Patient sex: M
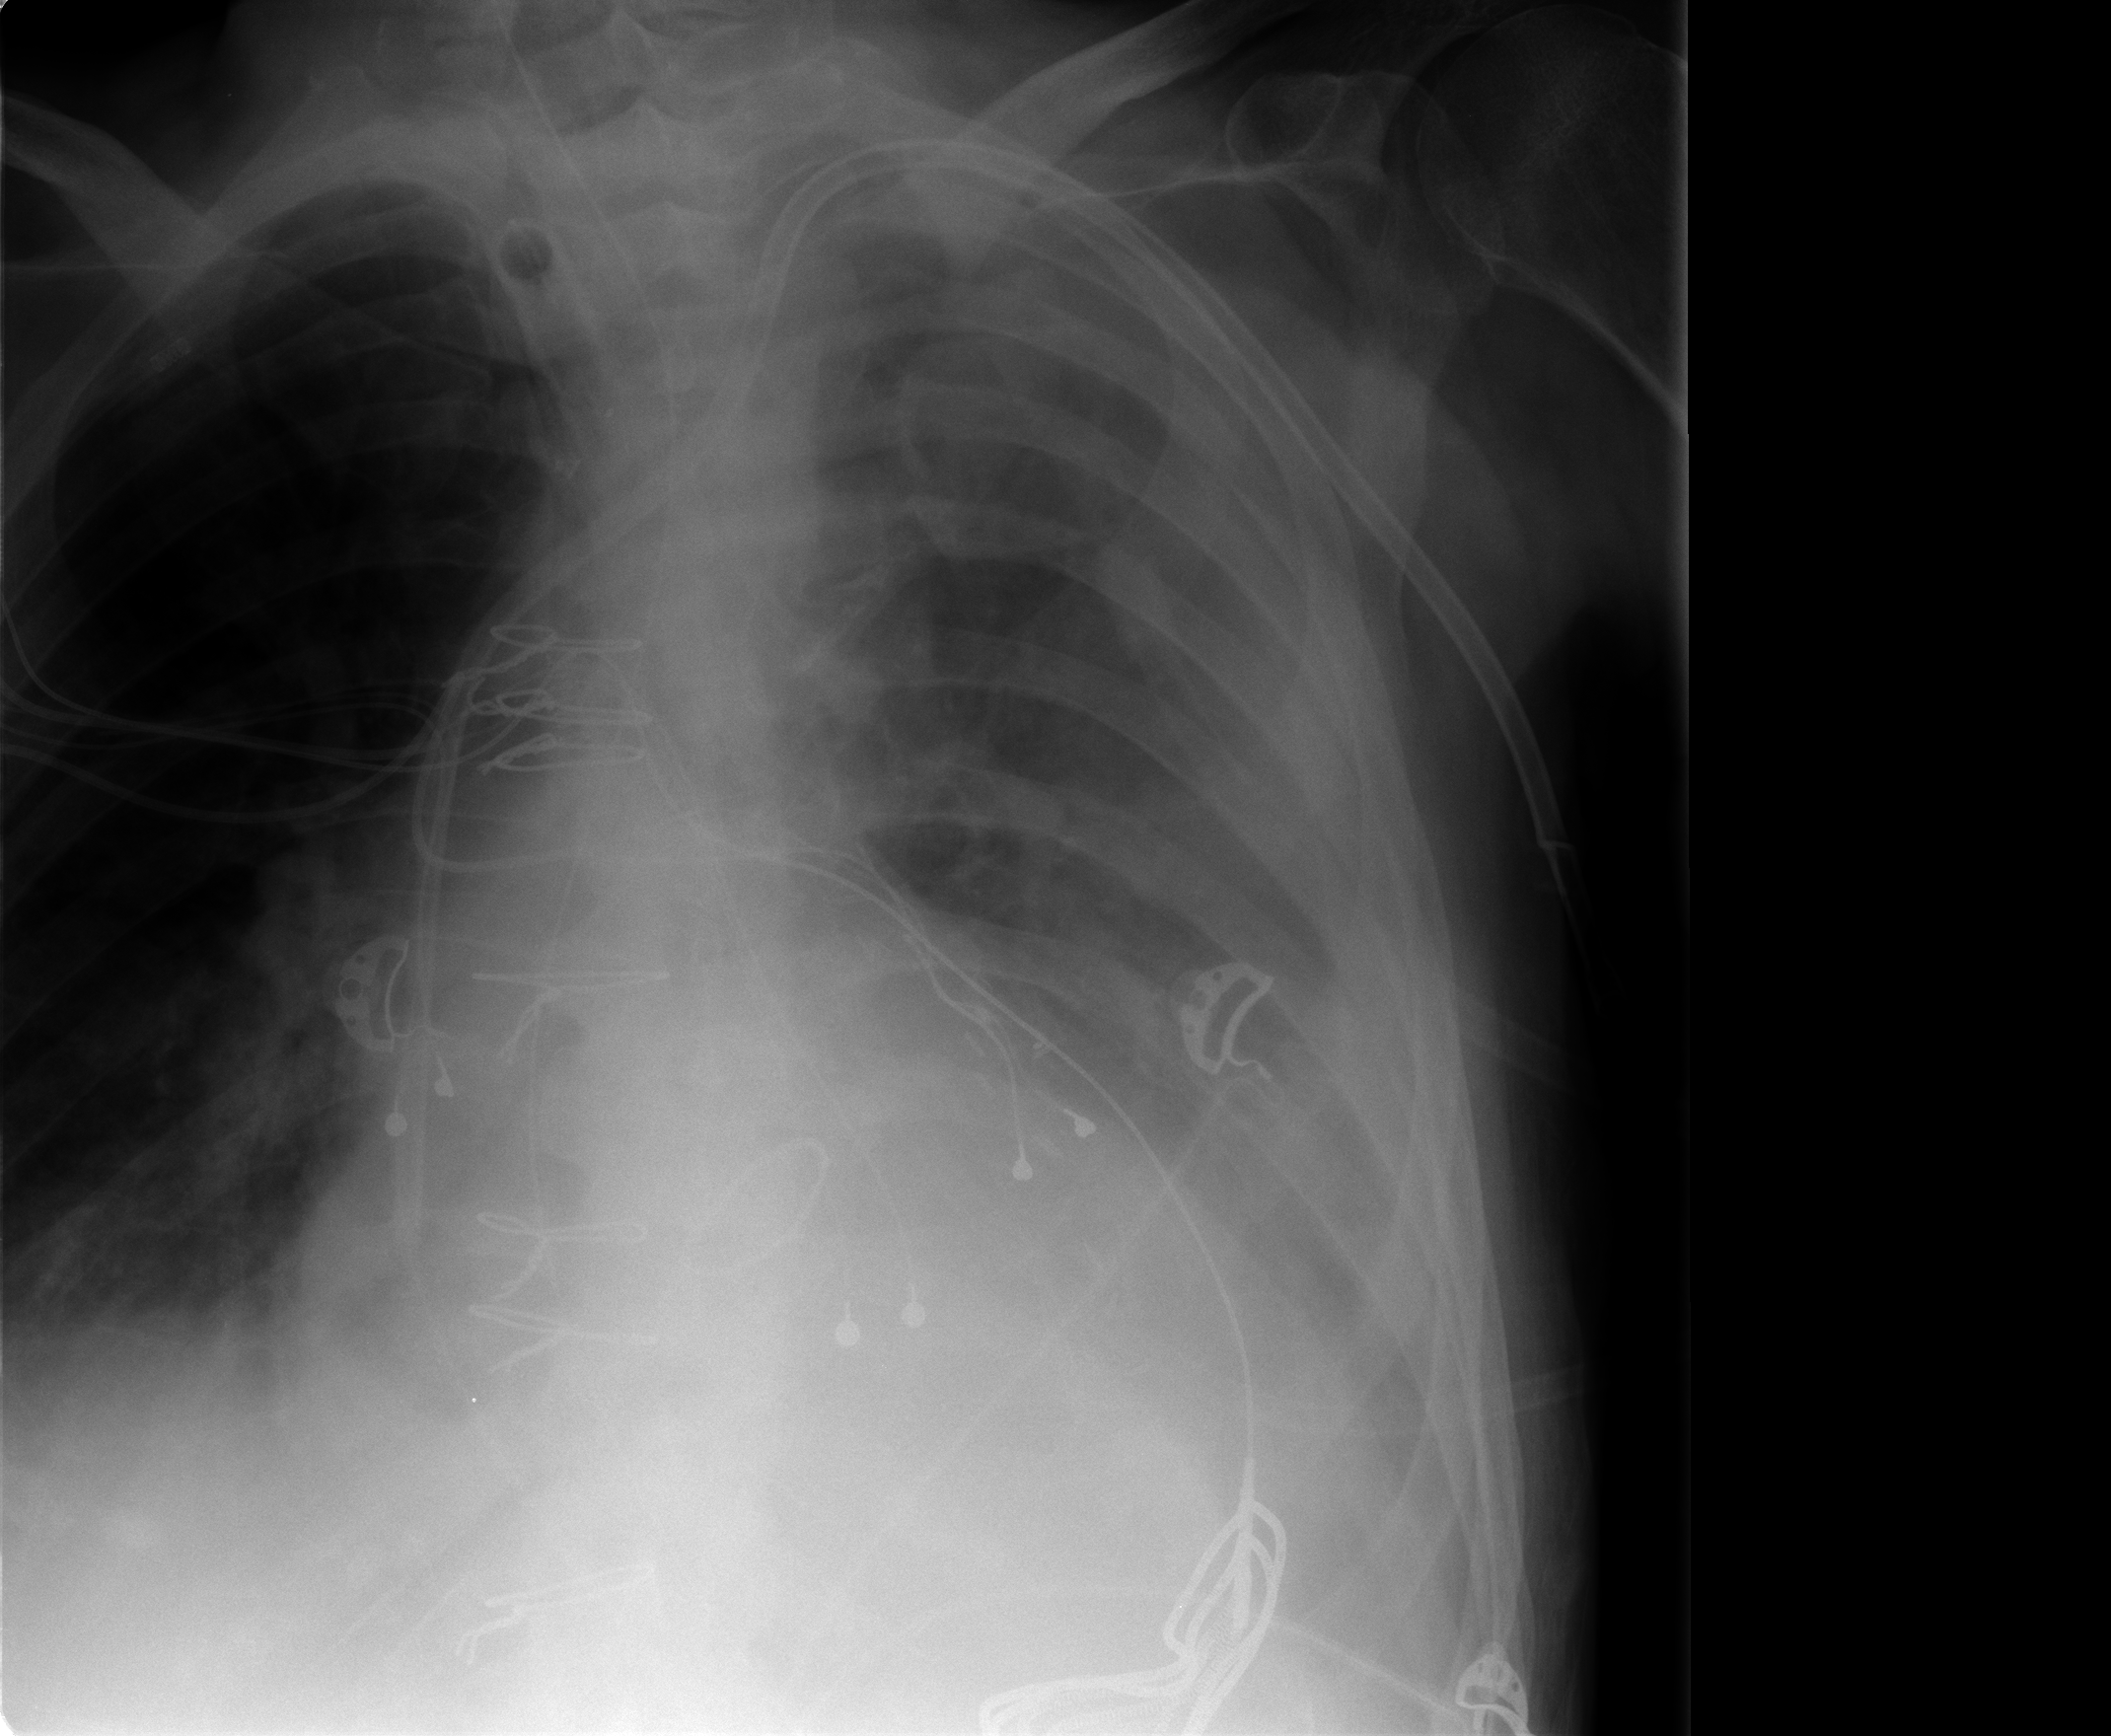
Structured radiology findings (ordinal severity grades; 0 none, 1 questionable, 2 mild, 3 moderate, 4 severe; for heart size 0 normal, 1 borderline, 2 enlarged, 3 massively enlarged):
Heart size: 2
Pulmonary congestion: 0
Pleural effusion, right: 0
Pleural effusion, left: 3
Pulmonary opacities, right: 0
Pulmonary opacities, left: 3
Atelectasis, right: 0
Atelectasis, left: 3